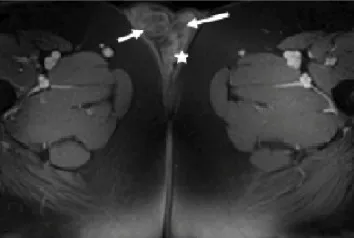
Pre-and. Post-contrast VIBE images show peripheral enhancement of the lesions. There is also tubular enhancement of the left scrotal veins (star). Note the mild increase signal of the lesions on pre-contrast VIBE suggestive of proteinaceous or hemorrhagic content (arrows).
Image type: radiology (mri)